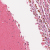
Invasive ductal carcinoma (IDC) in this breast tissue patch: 0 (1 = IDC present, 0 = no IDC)